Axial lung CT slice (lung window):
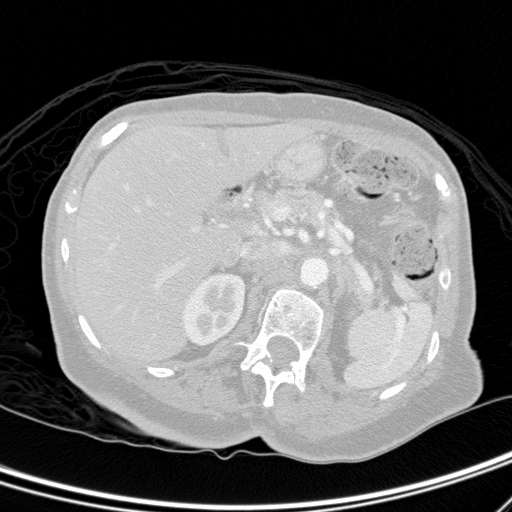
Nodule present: no